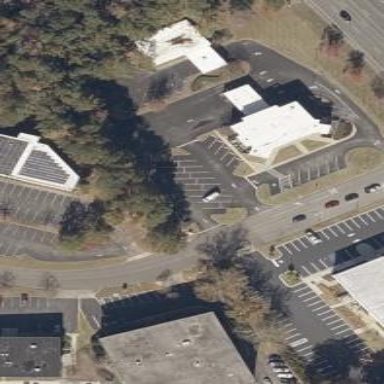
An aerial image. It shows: Parking area.